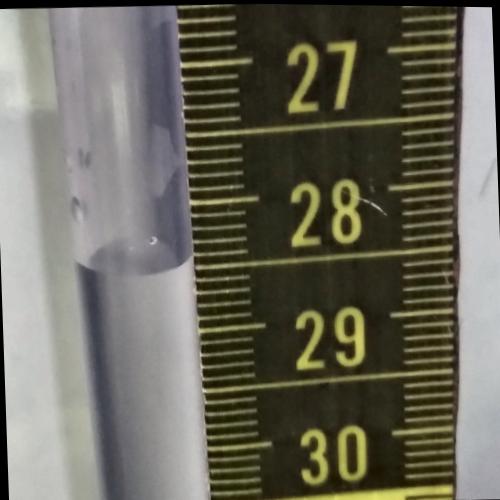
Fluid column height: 28.4 cm